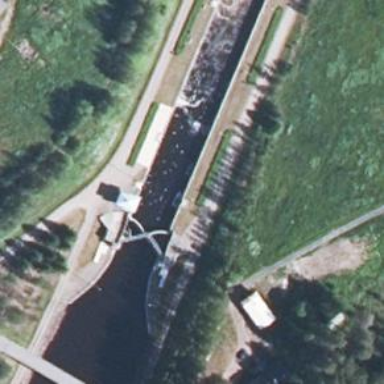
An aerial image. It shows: Lock gate along waterway.